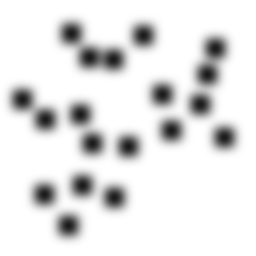
Squares: 19
Triangles: 0
Stars: 0
Total shapes: 19